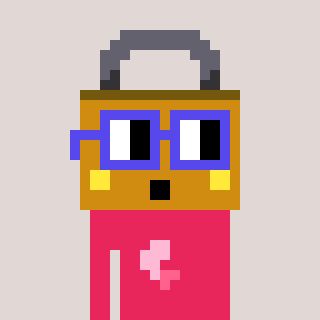
a pixel art character with square blue glasses, a lock-shaped head and a redpinkish-colored body on a warm background